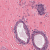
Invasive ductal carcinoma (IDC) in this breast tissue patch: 0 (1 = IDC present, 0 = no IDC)